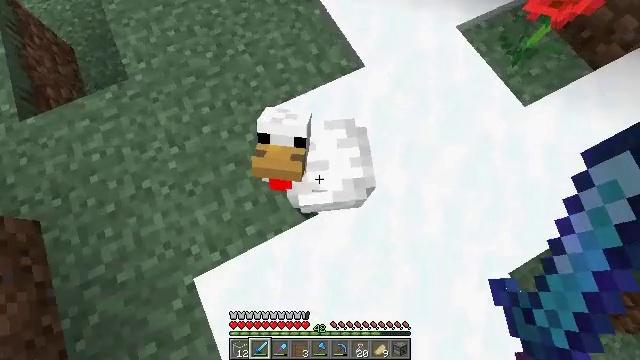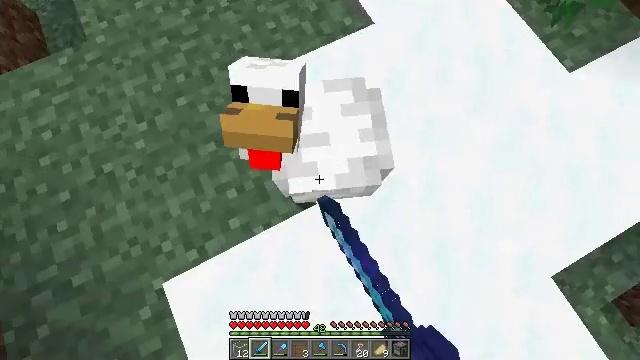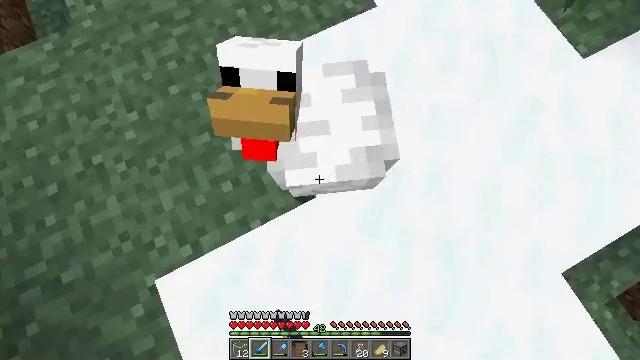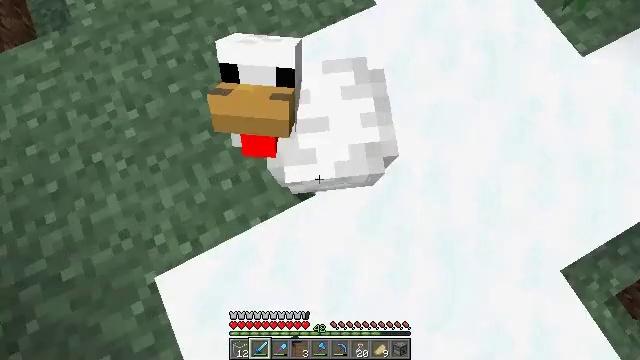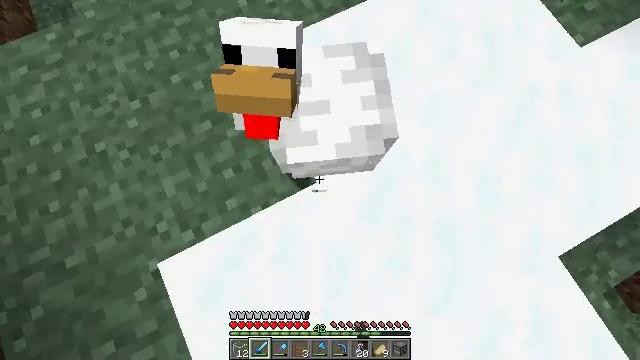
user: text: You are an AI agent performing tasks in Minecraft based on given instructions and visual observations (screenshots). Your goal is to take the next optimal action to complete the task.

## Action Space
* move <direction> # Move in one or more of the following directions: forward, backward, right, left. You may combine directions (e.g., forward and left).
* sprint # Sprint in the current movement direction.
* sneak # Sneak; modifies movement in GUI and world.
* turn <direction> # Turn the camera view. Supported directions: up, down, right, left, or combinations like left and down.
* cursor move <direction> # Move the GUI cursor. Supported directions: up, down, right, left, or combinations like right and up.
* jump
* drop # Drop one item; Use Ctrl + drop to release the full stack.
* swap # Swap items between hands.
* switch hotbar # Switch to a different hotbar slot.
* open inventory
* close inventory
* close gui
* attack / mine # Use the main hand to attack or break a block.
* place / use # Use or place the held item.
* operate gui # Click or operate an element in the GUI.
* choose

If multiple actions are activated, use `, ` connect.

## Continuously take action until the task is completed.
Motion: motion action
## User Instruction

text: Hunt a chicken.
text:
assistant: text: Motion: turn down, attack / mine
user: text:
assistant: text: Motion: turn down, attack / mine
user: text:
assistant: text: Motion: attack / mine
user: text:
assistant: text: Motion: attack / mine
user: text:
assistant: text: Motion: no_op